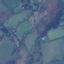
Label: Pasture